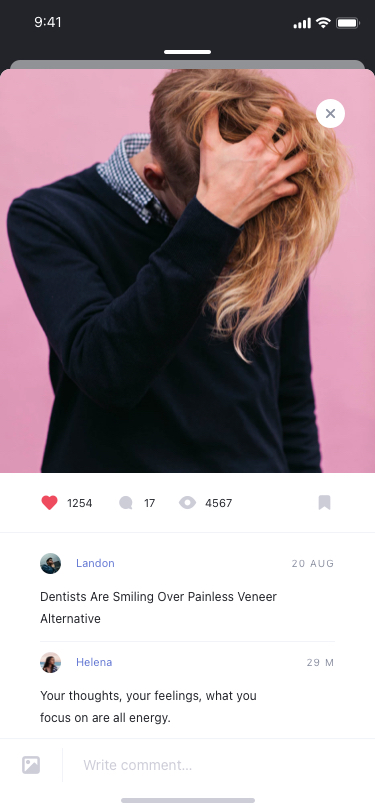
Text in this UI design:
Dentists Are Smiling Over Painless Veneer Alternative
20 Aug
Landon
Your thoughts, your feelings, what you focus on are all energy.
29 m
Helena
4567
17
1254
Write comment…